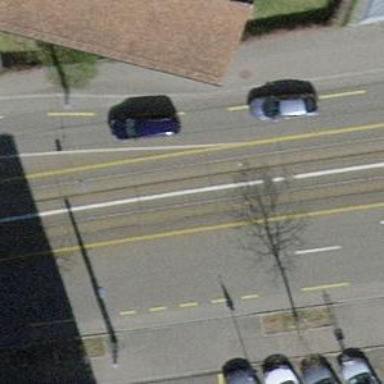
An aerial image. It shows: Tertiary road with asphalt surface. It has sidewalks on both sides and lane for cyclists. There are tram tracks embedded in the road.